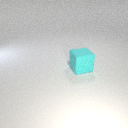
large cyan rubber cube